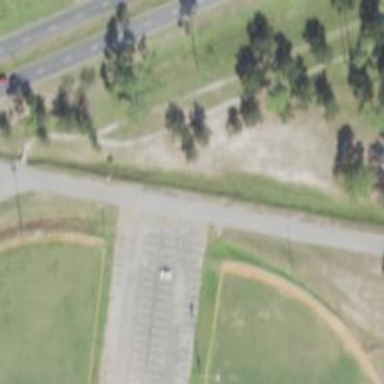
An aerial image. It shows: Footway along the road.